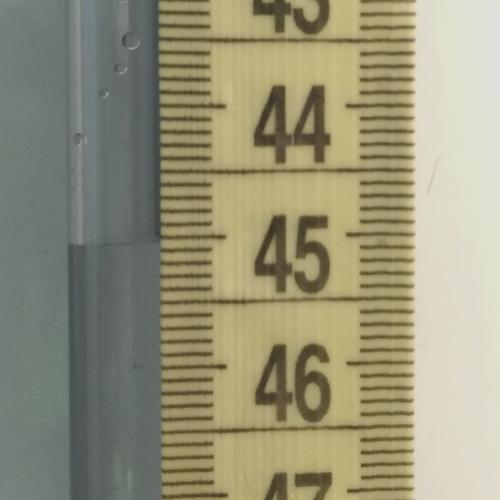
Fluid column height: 45.0 cm